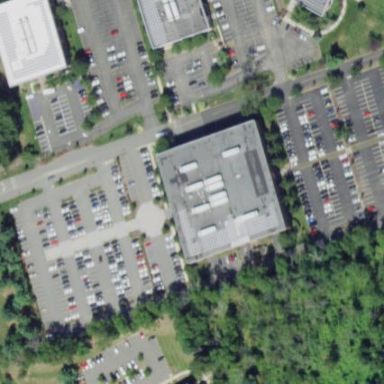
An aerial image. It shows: Commercial building.